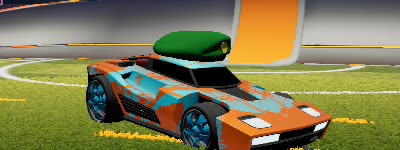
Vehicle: breakout